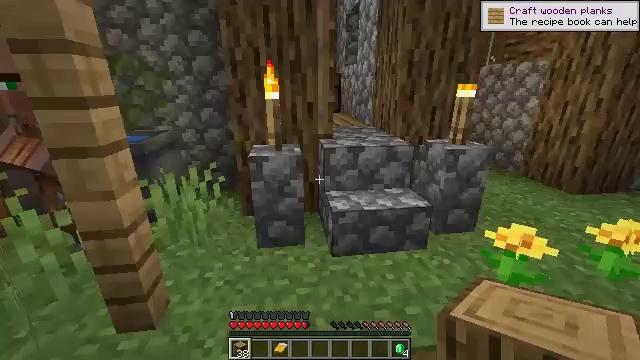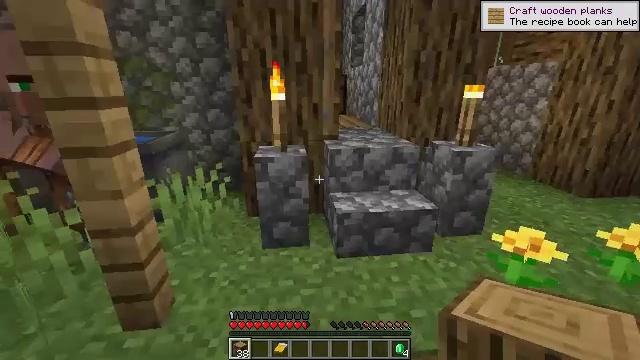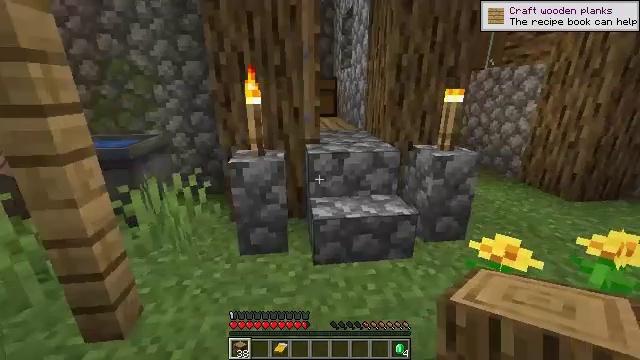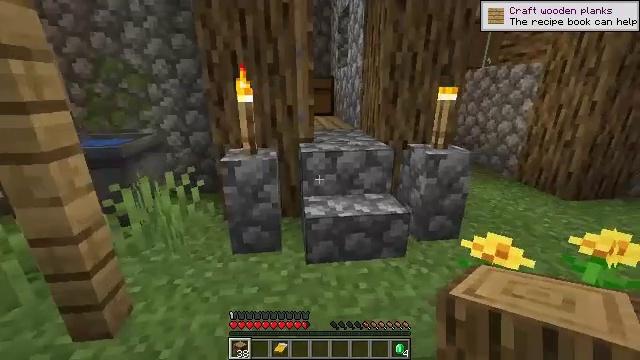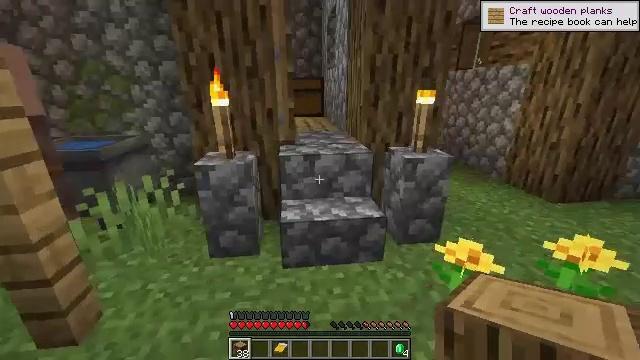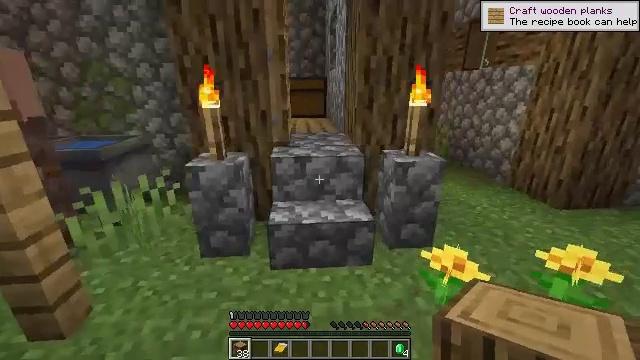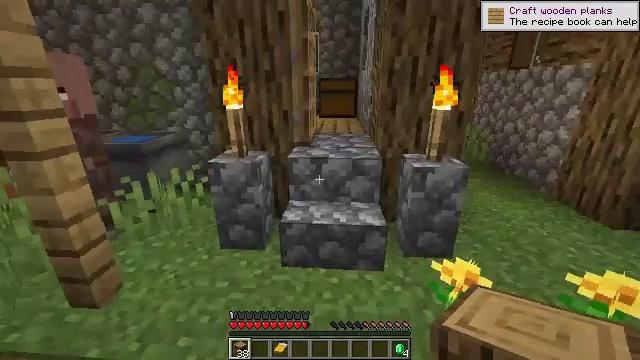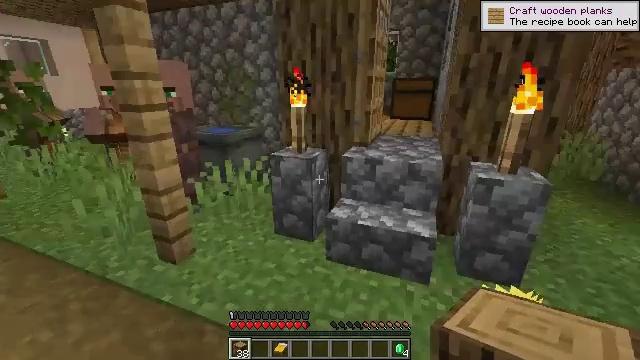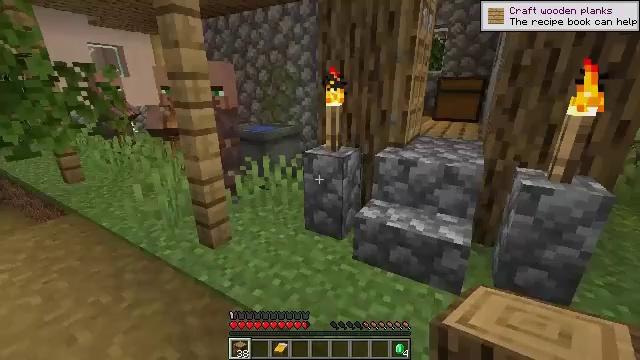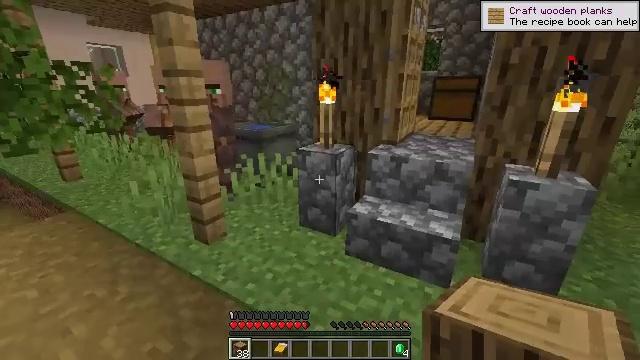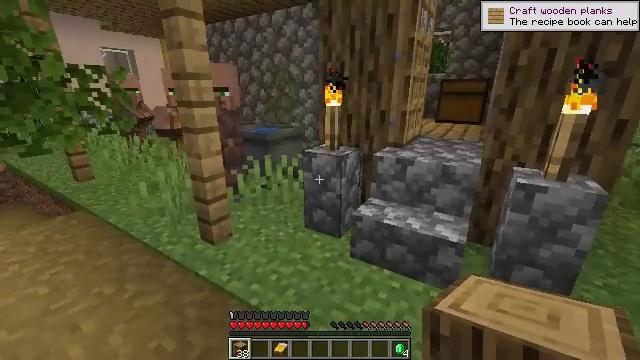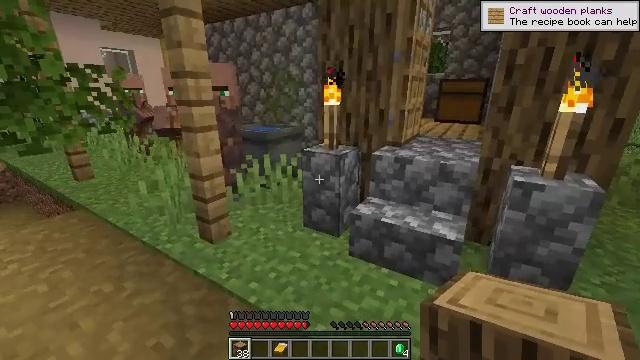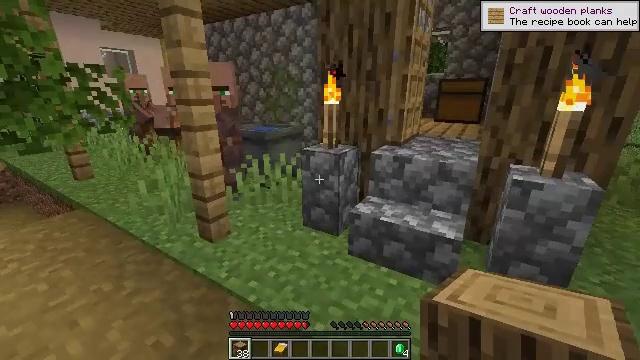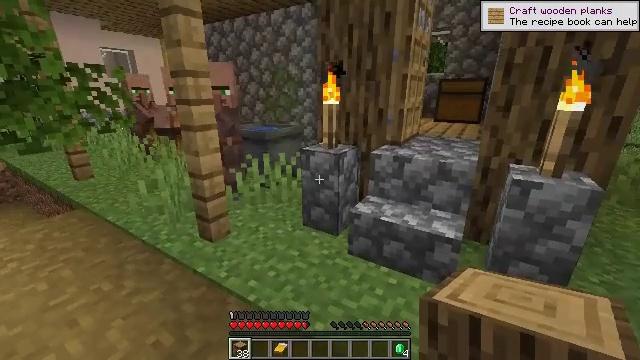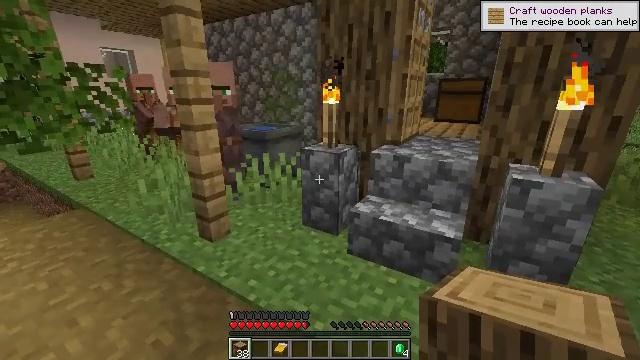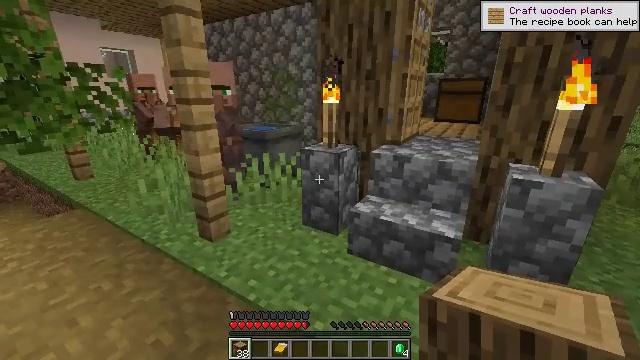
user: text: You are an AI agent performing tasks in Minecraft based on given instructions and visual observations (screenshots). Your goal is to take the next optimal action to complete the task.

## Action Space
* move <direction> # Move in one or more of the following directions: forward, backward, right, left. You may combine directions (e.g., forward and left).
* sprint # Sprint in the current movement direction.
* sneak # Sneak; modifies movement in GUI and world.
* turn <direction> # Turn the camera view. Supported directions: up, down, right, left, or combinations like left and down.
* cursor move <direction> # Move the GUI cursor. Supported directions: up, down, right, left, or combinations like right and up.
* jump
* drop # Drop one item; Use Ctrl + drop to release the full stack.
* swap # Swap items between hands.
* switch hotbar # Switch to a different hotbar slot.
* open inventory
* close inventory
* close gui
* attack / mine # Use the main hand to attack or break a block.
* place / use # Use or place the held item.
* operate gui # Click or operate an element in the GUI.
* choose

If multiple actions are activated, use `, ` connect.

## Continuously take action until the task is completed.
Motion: motion action
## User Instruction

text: Gather hay blocks from the farm.
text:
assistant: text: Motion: move right, turn left
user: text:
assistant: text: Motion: move right
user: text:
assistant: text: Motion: move right
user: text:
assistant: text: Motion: move right
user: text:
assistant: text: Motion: move right, turn left
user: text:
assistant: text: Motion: move right, turn left
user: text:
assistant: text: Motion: turn left
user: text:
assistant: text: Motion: turn left
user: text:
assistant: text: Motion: no_op
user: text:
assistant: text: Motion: turn left
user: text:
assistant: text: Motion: no_op
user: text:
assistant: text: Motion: no_op
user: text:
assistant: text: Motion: no_op
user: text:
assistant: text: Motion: no_op
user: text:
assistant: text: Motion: no_op
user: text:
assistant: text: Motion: no_op
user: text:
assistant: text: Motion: no_op
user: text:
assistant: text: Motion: no_op
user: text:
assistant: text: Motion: no_op
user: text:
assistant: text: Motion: no_op
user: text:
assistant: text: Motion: move back
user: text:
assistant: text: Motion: move back
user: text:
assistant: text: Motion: move back
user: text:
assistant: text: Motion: move back
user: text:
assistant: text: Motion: move back
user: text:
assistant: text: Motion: move back
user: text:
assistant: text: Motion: no_op
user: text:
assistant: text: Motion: no_op
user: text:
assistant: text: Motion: no_op
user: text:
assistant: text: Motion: no_op